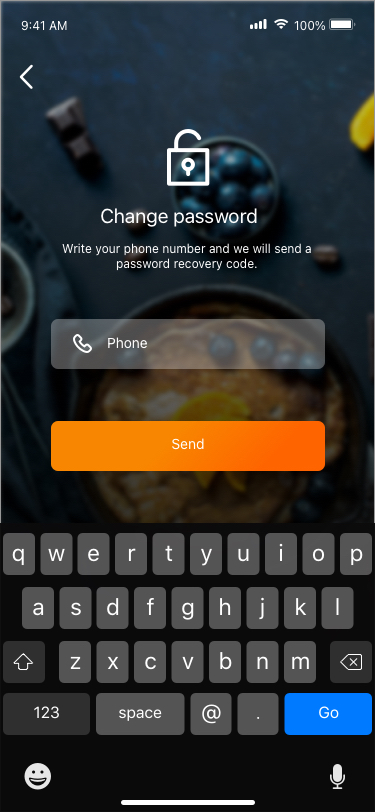
Text in this UI design:
100%
9:41 AM
Change password

Write your phone number and we will send a password recovery code.
Phone
Send